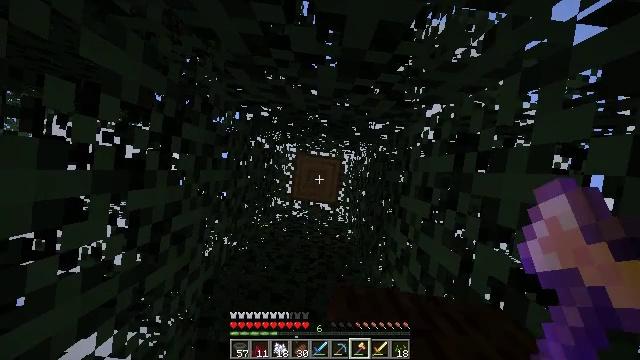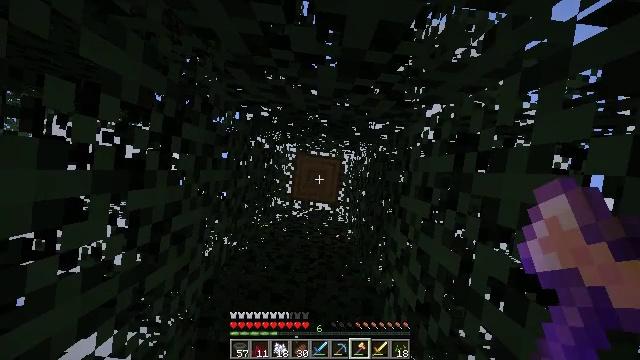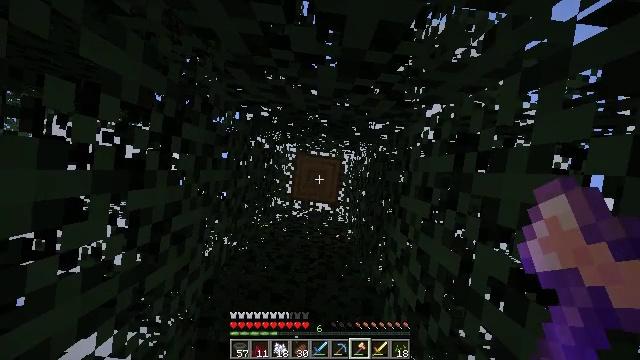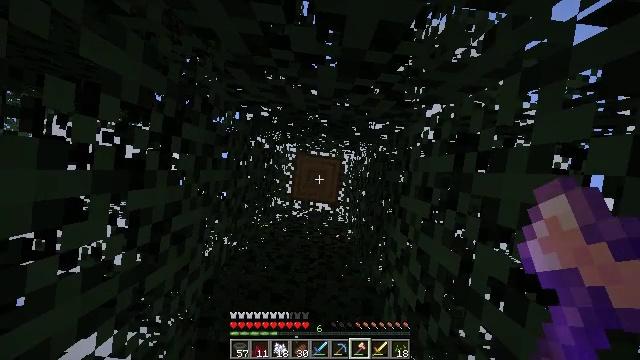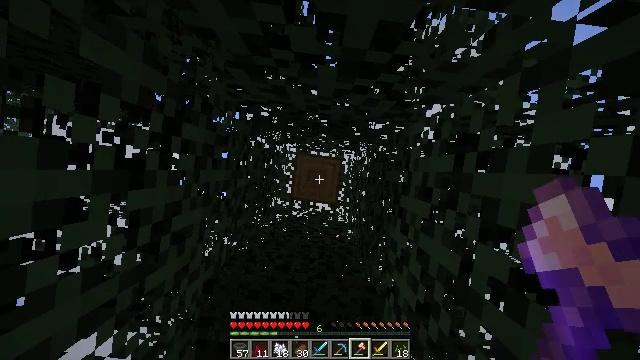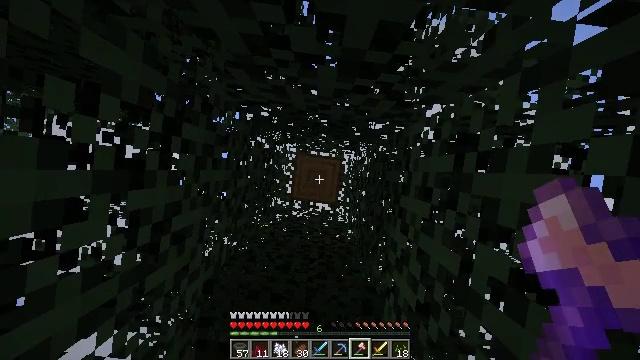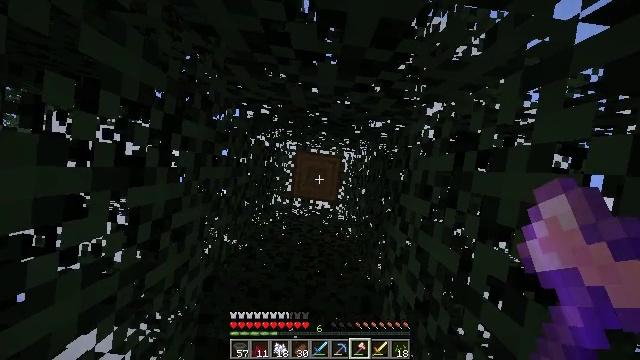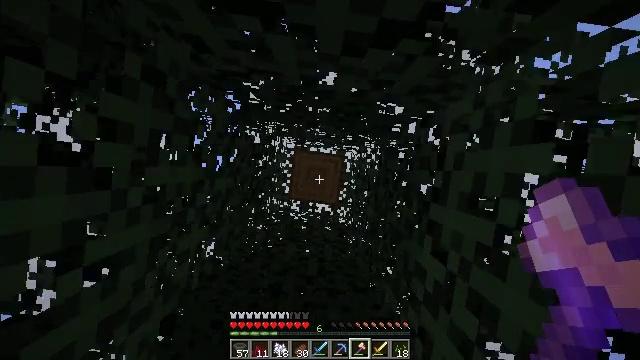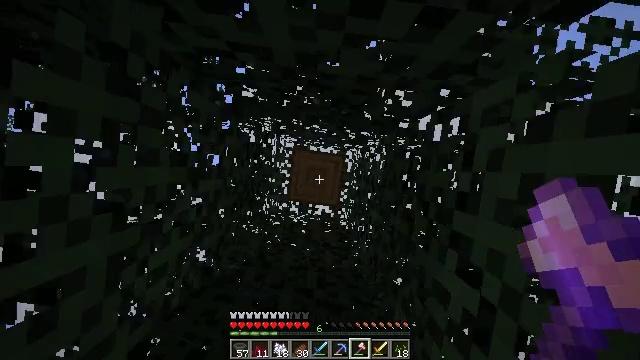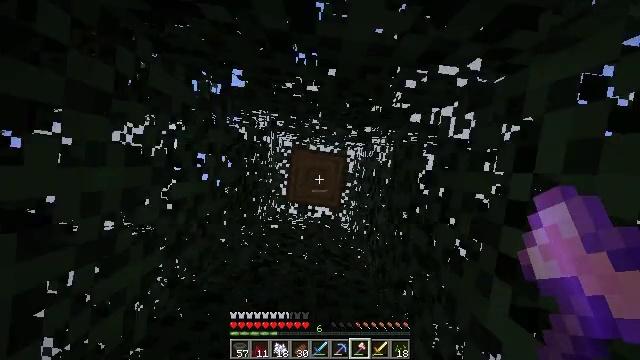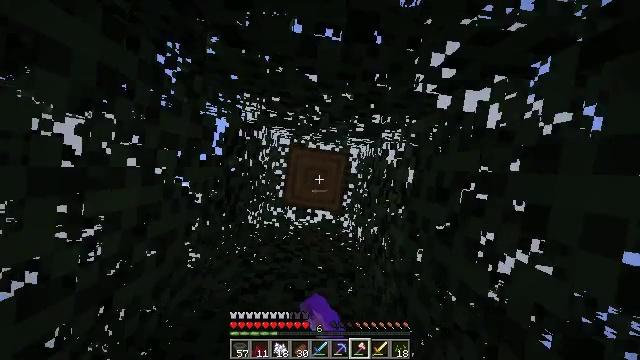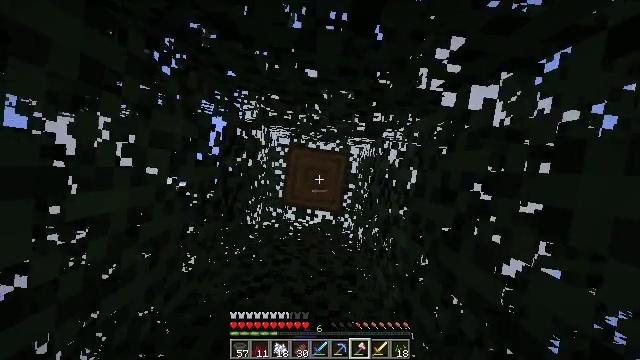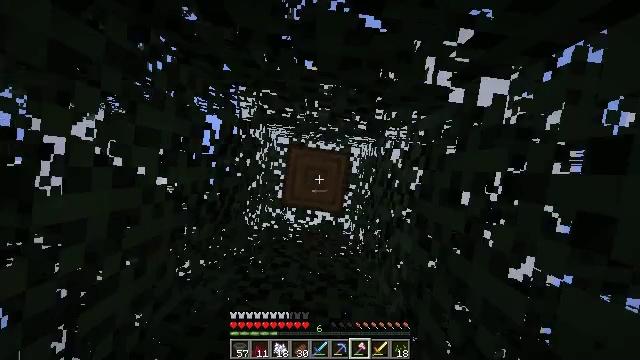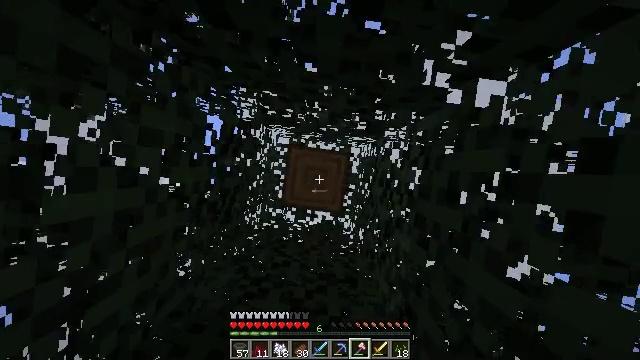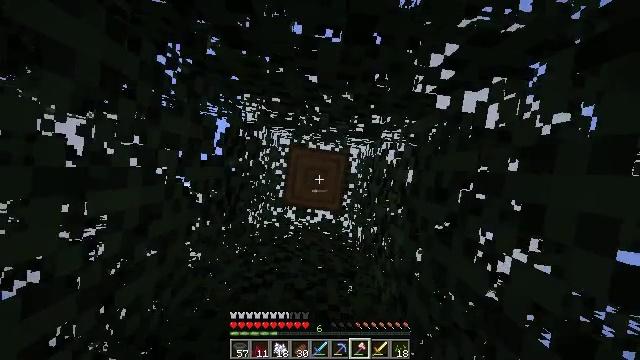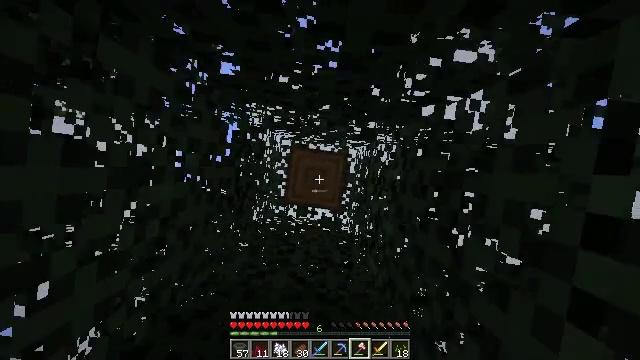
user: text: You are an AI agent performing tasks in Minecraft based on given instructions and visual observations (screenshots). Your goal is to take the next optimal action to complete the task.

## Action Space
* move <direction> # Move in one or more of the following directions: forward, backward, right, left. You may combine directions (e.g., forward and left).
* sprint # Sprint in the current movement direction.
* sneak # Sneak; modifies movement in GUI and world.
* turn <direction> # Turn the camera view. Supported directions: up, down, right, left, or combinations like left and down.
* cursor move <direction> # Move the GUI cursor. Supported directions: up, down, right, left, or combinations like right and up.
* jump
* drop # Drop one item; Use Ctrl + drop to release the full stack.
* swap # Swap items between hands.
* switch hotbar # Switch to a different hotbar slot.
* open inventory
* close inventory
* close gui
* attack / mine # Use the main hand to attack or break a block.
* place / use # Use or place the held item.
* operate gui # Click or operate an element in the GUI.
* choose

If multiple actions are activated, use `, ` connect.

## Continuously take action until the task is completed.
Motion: motion action
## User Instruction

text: Chop down the spruce log.
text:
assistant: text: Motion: attack / mine
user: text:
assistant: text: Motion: attack / mine
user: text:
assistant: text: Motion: attack / mine
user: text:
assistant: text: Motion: no_op
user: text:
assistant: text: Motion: no_op
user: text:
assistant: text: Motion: no_op
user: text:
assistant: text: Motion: jump
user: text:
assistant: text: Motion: jump
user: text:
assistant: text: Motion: attack / mine, jump
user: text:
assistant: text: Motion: attack / mine, jump
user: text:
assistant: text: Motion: attack / mine, jump
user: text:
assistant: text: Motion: attack / mine, jump
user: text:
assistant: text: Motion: attack / mine, jump
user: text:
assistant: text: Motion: attack / mine, jump
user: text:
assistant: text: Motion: attack / mine, jump
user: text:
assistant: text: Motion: attack / mine, jump
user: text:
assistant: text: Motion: attack / mine, jump
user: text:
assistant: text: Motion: attack / mine, jump
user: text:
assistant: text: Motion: attack / mine, jump
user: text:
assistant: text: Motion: attack / mine, jump
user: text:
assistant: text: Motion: attack / mine, jump
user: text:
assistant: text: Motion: attack / mine, jump
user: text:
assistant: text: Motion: attack / mine, jump
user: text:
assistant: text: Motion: attack / mine, jump
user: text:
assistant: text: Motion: attack / mine, jump
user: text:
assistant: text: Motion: attack / mine, jump
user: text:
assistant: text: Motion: attack / mine, jump
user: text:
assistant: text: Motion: attack / mine, jump
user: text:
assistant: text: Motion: attack / mine, jump
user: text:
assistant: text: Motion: attack / mine, jump